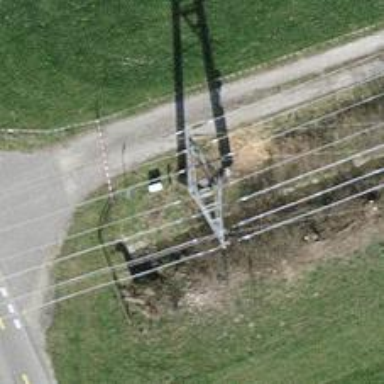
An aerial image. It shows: Power pole.